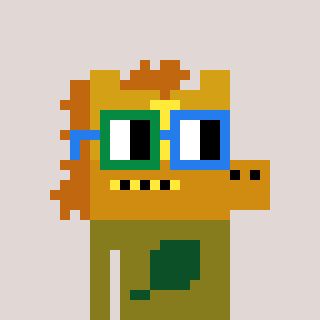
a pixel art character with square green and blue glasses, a yellow horse-shaped head and a gunk-colored body on a warm background